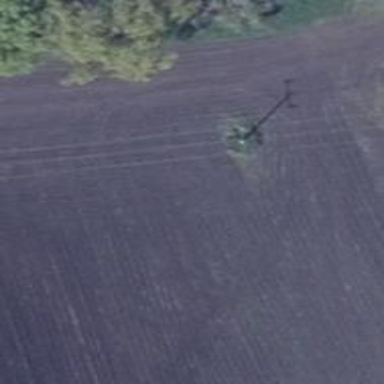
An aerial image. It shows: Minor power line.